Question: I make a very very simple web application.
this application is showing a markers from mysql database to my google maps.
this is my table

and I have been made a simple php to processing it. this is my code
map_process.php
'''
<?php
//PHP 5 +
// database settings
$db_username = 'root';
$db_password = '';
$db_name = 'test';
$db_host = 'localhost';
$mysqli = new mysqli($db_host, $db_username, $db_password, $db_name);
if (mysqli_connect_errno())
{
header('HTTP/1.1 500 Error: Could not connect to db!');
exit();
}
################ Continue generating Map XML #################
//Create a new DOMDocument object
$dom = new DOMDocument("1.0");
$node = $dom->createElement("markers"); //Create new element node
$parnode = $dom->appendChild($node); //make the node show up
// Select all the rows in the markers table
$results = $mysqli->query("SELECT * FROM markers_titik WHERE 1");
if (!$results) {
header('HTTP/1.1 500 Error: Could not get markers!');
exit();
}
//set document header to text/xml
header("Content-type: text/xml");
// Iterate through the rows, adding XML nodes for each
while($obj = $results->fetch_object())
{
$node = $dom->createElement("markers");
$newnode = $parnode->appendChild($node);
$newnode->setAttribute("nama",$obj->nama);
$newnode->setAttribute("lat", $obj->lat);
$newnode->setAttribute("lng", $obj->lng);
$newnode->setAttribute("status", $obj->status);
$newnode->setAttribute("beban", $obj->beban);
$newnode->setAttribute("bobot", $obj->bobot);
}
echo $dom->saveXML();
?>
'''
and this is my code for creating maps
'''
<html>
<head>
<title>Google Map</title>
<script type="text/javascript" src="js/jquery-1.10.2.min.js"></script>
<script type="text/javascript" src="http://maps.googleapis.com/maps/api/js?key=AIzaSyD21hdItqZ1Rba2uU8z9i922vPFp5DgdzE&sensor=false"></script>
<script type="text/javascript">
$(document).ready(function() {
var mapCenter = new google.maps.LatLng(-7.275920,112.791871); //Google map Coordinates
var map;
map_initialize(); // initialize google map
//############### Google Map Initialize ##############
function map_initialize()
{
var googleMapOptions =
{
center: mapCenter, // map center
zoom: 12, //zoom level, 0 = earth view to higher value
//maxZoom: 18,
//minZoom: 16,
zoomControlOptions: {
style: google.maps.ZoomControlStyle.SMALL //zoom control size
},
scaleControl: true, // enable scale control
mapTypeId: google.maps.MapTypeId.ROADMAP // google map type
};
map = new google.maps.Map(document.getElementById("google_map"), googleMapOptions);
//Load Markers from the XML File, Check (map_process.php)
$.get("map_process.php", function (data) {
$(data).find("markers").each(function () {
var nama = $(this).attr('nama');
var status = '<p>'+ $(this).attr('status') +'</p>';
var beban = '<p>'+ $(this).attr('beban') +'</p>';
var bobot = $(this).attr('bobot');
var point = new google.maps.LatLng(parseFloat($(this).attr('lat')),parseFloat($(this).attr('lng')));
});
});
}
});
</script>
<style type="text/css">
h1.heading{padding:0px;margin: 0px 0px 10px 0px;text-align:center;font: 18px Georgia, "Times New Roman", Times, serif;}
/* width and height of google map */
#google_map {width: 90%; height: 500px;margin-top:0px;margin-left:auto;margin-right:auto;}
/* Marker Info Window */
h1.marker-heading{color: #585858;margin: 0px;padding: 0px;font: 18px "Trebuchet MS", Arial;border-bottom: 1px dotted #D8D8D8;}
div.marker-info-win {max-width: 300px;margin-right: -20px;}
div.marker-info-win p{padding: 0px;margin: 10px 0px 10px 0;}
div.marker-inner-win{padding: 5px;}
button.save-marker, button.remove-marker{border: none;background: rgba(0, 0, 0, 0);color: #00F;padding: 0px;text-decoration: underline;margin-right: 10px;cursor: pointer;
}
</style>
</head>
<body>
<h1 class="heading">Mitigation Urban Flood Map</h1>
<div align="center">Right Click to Drop a New Marker</div>
<div id="google_map"></div>
</body>
</html>
'''
When I run it I get my map but the markers is not showing. i don't know whats the problem
thanks
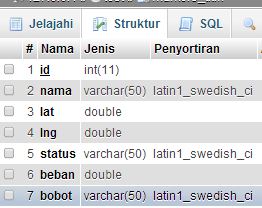
Answer: The google.maps.Marker constructor takes a single Marker options object
The following example adds a simple marker to a map.
'''
var map = new google.maps.Map(document.getElementById("google_map"), googleMapOptions);
// To add the marker to the map, use the 'map' property
var marker = new google.maps.Marker({
position: myLatlng,
map: map,
title:"marker0"
});
'''
In your case you should include the constructor with position as 'point'